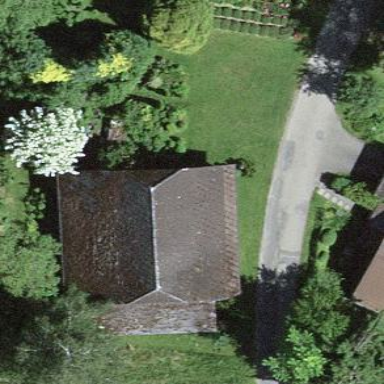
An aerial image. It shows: Barn.